Question: I have an application that is very "connection-based", i.e. multiple inputs/outputs.
The UI concept of a "cable" is exactly what I'm looking for to make the concept clear to the user. Propellerhead took a similar approach in their Reason software for audio components, illustrated in <URL>.
I can make this concept work in GDI by painting a spline from point A to point B, there's got to be a more elegant way to use Paths or something in WPF for this, but where do you start? Is there a good way to simulate the animation of the cable swing when you grab it and shake it?
I'm also open to control libraries (commercial or open source) if this wheel has already been invented for WPF.
Thanks to the links in the answers so far, I'm almost there.

I've created a 'BezierCurve' programmatically, with Point 1 being '(0, 0)', Point 2 being the bottom "hang" point, and Point 3 being wherever the mouse cursor is. I've created a 'PointAnimation' for Point 2 with an 'ElasticEase' easing function applied to it to give the "Swinging" effect (i.e., bouncing the middle point around a bit).
Only problem is, the animation seems to run a little late. I'm starting the Storyboard each time the mouse moves, is there a better way to do this animation? My solution so far is located here:
<URL>
Code:
'''
private Path _path = null;
private BezierSegment _bs = null;
private PathFigure _pFigure = null;
private Storyboard _sb = null;
private PointAnimation _paPoint2 = null;
ElasticEase _eEase = null;
private void cvCanvas_MouseMove(object sender, MouseEventArgs e)
{
var position = e.GetPosition(cvCanvas);
AdjustPath(position.X, position.Y);
}
// basic idea: when mouse moves, call AdjustPath and draw line from (0,0) to mouse position with a "hang" in the middle
private void AdjustPath(double x, double y)
{
if (_path == null)
{
_path = new Path();
_path.Stroke = new SolidColorBrush(Colors.Blue);
_path.StrokeThickness = 2;
cvCanvas.Children.Add(_path);
_bs = new BezierSegment(new Point(0, 0), new Point(0, 0), new Point(0, 0), true);
PathSegmentCollection psCollection = new PathSegmentCollection();
psCollection.Add(_bs);
_pFigure = new PathFigure();
_pFigure.Segments = psCollection;
_pFigure.StartPoint = new Point(0, 0);
PathFigureCollection pfCollection = new PathFigureCollection();
pfCollection.Add(_pFigure);
PathGeometry pathGeometry = new PathGeometry();
pathGeometry.Figures = pfCollection;
_path.Data = pathGeometry;
}
double bottomOfCurveX = ((x / 2));
double bottomOfCurveY = (y + (x * 1.25));
_bs.Point3 = new Point(x, y);
if (_sb == null)
{
_paPoint2 = new PointAnimation();
_paPoint2.From = _bs.Point2;
_paPoint2.To = new Point(bottomOfCurveX, bottomOfCurveY);
_paPoint2.Duration = new Duration(TimeSpan.FromMilliseconds(1000));
_eEase = new ElasticEase();
_paPoint2.EasingFunction = _eEase;
_sb = new Storyboard();
Storyboard.SetTarget(_paPoint2, _path);
Storyboard.SetTargetProperty(_paPoint2, new PropertyPath("Data.Figures[0].Segments[0].Point2"));
_sb.Children.Add(_paPoint2);
_sb.Begin(this);
}
_paPoint2.From = _bs.Point2;
_paPoint2.To = new Point(bottomOfCurveX, bottomOfCurveY);
_sb.Begin(this);
}
'''
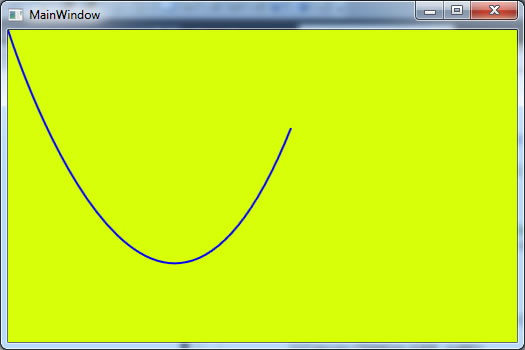
Answer: If you want true dynamic motion (ie, when you "shake" the mouse pointer you can create waves that travel along the cord), you will need to use finite element techniques. However if you are ok with static behavior you can simply use Bezier curves.
First I'll briefly describe the finite element approach, then go into more detail on the static approach.
Divide your "cord" into a large number (1000 or so) "elements", each with a position and velocity Vector. Use the CompositionTarget.Rendering event to compute each element position as follows:
- Compute the pull on each element along the "cord" from adjacent elements, which is proportional to the distance between elements. Assume the cord itself is massless.- Compute the net force vector on each "element" which consists of the pull from each adjacent element along the cord, plus the constant force of gravity.- Use a mass constant to convert the force vector to accelaration, and update the position and velocity using the equations of motion.- Draw the line using a StreamGeometry build with a BeginFigure followed by a PolyLineTo. With so many points there is little reason to do the extra computations to create a cubic bezier approximation.
Divide your cord into perhaps 30 segments, each of which is a cubic bezier approximation to the catenary y = a cosh(x/a). Your end control points should be on the catenary curve, the parallels should tangent to the catenaries, and the control line lengths set based on the second derivative of the catenary.
In this case you will probably also want to render a StreamGeometry, using BeginFigure and PolyBezierTo to build it.
I would implement this as a custom Shape subclass "Catenary" similar to Rectangle and Ellipse. In that case, all you have to override the DefiningGeometry property. For efficiency I would also override CacheDefiningGeometry, GetDefiningGeometryBounds, and GetNaturalSize.
You would first decide how to parameterize your catenary, then add DependencyProperties for all your parameters. Make sure you set the AffectsMeasure and AffectsRender flags in your FrameworkPropertyMetadata.
One possible parameterization would be XOffset, YOffset, Length. Another might be XOffset, YOffset, SagRelativeToWidth. It would depend on what would be easiest to bind to.
Once your DependencyProperties are defined, implement your DefiningGeometry property to compute the cubic bezier control points, construct the StreamGeometry, and return it.
If you do this, you can drop a Catenary control anywhere and get a catenary curve.